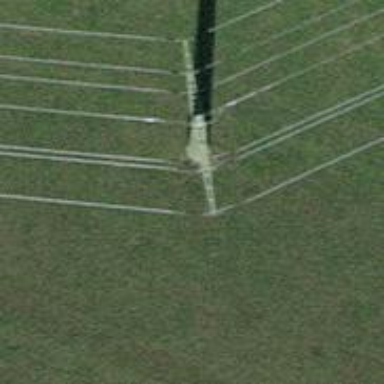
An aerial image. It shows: Power pole.